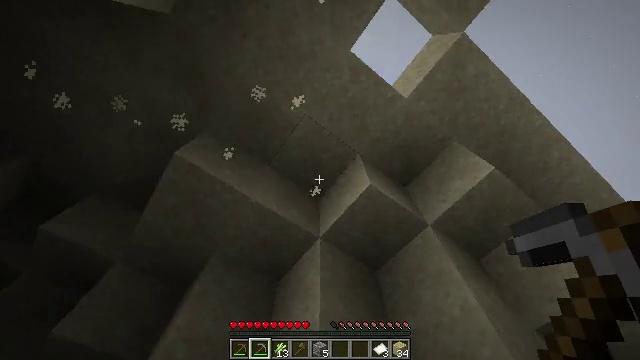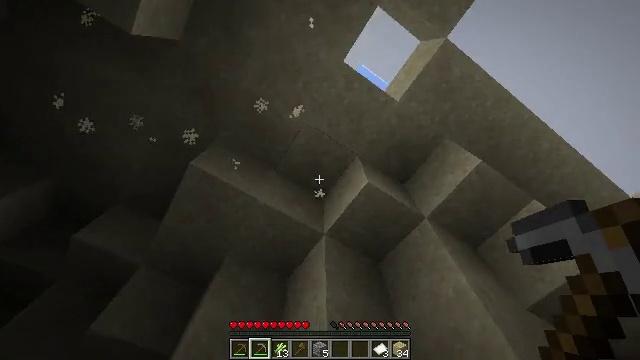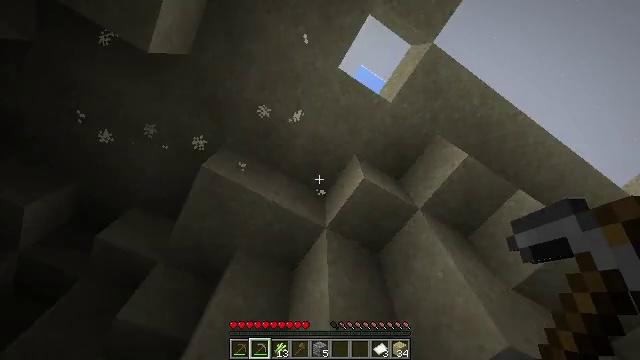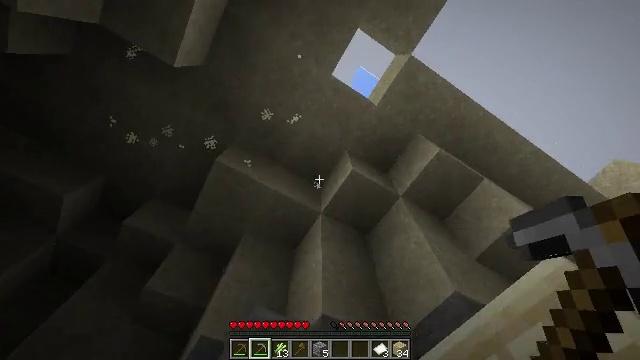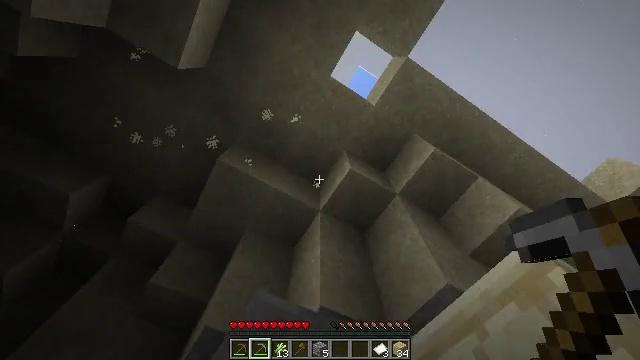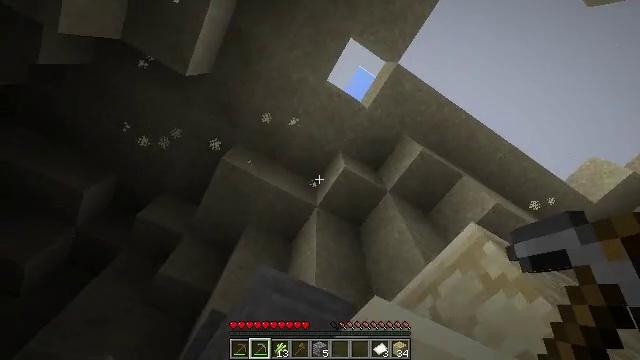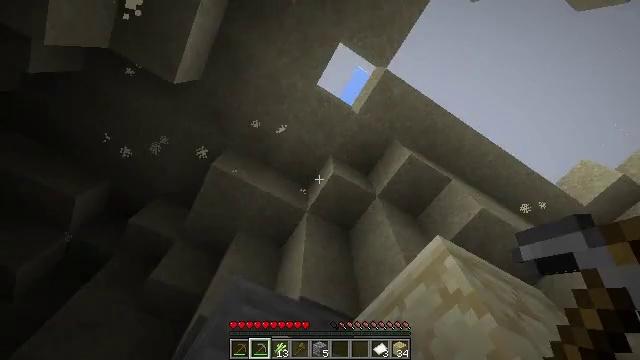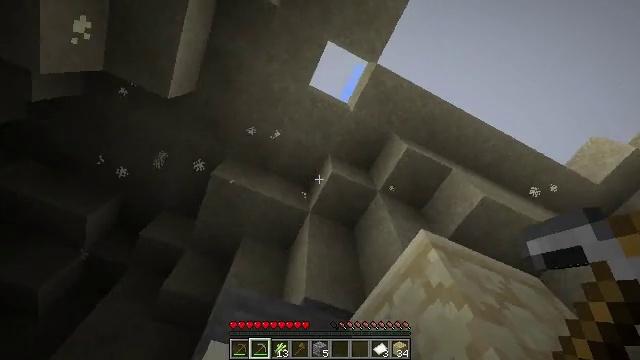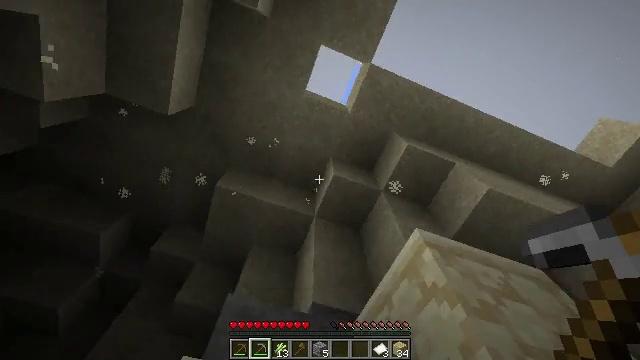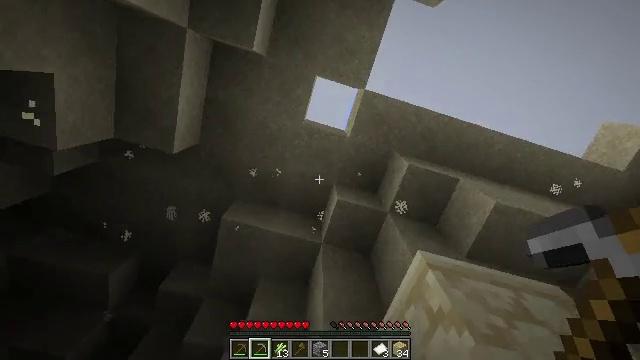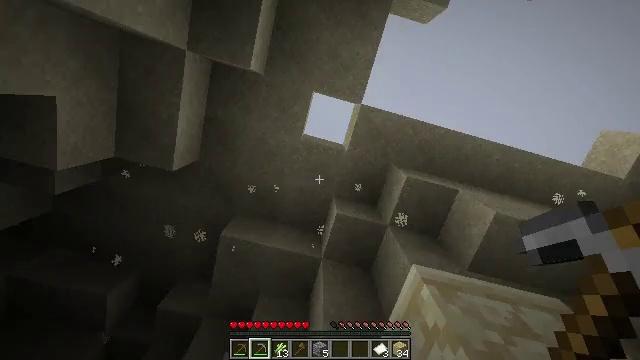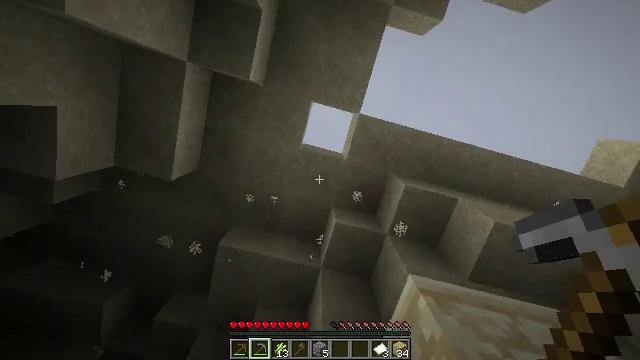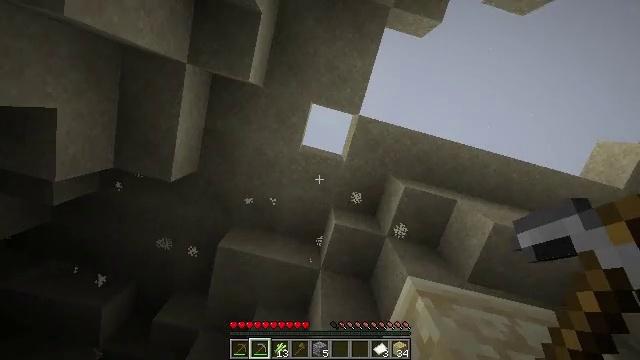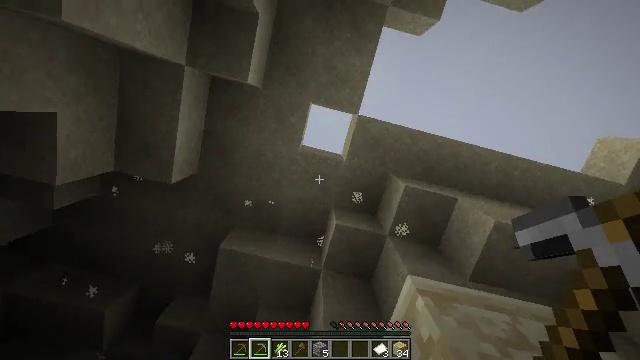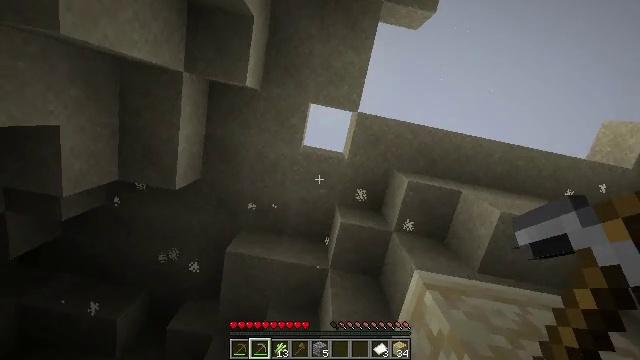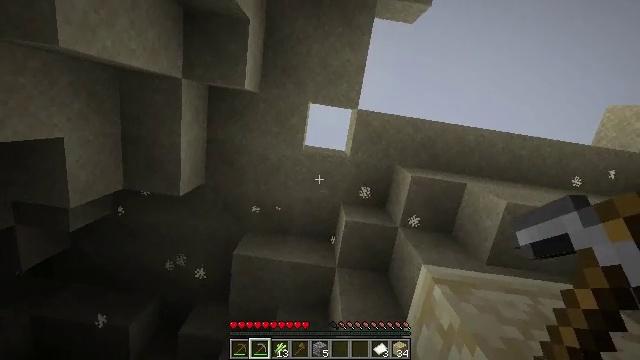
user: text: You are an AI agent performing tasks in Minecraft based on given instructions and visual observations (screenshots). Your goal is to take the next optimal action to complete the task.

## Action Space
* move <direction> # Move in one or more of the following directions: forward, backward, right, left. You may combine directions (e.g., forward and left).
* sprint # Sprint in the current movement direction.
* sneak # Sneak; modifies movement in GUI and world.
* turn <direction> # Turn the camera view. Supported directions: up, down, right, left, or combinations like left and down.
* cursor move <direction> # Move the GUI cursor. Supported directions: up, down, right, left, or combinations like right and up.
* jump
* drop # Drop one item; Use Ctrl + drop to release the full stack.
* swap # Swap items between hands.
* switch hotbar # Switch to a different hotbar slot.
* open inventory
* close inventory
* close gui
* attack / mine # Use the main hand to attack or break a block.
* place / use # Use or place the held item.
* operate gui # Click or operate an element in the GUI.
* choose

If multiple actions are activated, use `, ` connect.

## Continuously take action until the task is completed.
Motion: motion action
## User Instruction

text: Attack the ground to gather sand.
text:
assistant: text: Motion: move right, turn left
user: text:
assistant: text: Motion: move right, turn left
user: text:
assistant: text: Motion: move right
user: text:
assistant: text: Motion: move right
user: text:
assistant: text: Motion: move right
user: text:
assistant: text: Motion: move right
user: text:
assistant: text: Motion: move right, turn left
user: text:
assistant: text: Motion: turn left
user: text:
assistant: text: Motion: turn left and up
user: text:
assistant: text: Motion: turn left and up
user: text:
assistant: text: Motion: turn up
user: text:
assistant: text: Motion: no_op
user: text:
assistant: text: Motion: no_op
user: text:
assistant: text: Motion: turn left
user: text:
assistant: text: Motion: turn left
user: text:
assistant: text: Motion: attack / mine
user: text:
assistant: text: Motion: attack / mine
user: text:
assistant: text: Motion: attack / mine
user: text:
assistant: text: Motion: attack / mine
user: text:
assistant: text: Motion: attack / mine
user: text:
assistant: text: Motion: attack / mine
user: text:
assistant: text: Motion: attack / mine
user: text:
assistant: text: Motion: attack / mine
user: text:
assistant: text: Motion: attack / mine
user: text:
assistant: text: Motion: attack / mine
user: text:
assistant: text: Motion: attack / mine
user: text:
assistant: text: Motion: attack / mine
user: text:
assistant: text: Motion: turn left and down, attack / mine
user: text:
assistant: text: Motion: turn left and down, attack / mine
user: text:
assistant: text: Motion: move forward, attack / mine